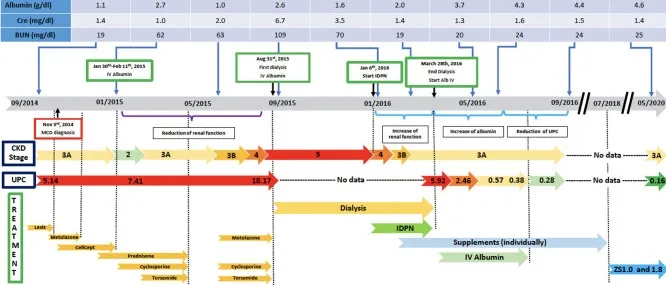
Disease course and treatment.
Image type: chart (chart)